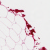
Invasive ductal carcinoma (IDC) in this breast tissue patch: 0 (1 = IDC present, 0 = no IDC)